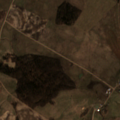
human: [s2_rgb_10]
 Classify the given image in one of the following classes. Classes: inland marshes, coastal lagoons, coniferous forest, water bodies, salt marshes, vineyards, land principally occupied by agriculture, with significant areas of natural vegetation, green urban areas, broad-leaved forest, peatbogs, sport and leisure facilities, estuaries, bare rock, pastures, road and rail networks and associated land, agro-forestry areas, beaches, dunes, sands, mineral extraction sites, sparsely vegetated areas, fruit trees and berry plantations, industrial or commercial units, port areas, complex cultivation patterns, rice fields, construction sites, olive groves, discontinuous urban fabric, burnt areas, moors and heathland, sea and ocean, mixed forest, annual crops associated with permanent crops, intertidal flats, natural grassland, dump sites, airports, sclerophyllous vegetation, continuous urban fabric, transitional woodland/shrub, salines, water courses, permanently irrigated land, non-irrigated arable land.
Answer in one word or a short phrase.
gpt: non-irrigated arable land, complex cultivation patterns, land principally occupied by agriculture, with significant areas of natural vegetation, broad-leaved forest